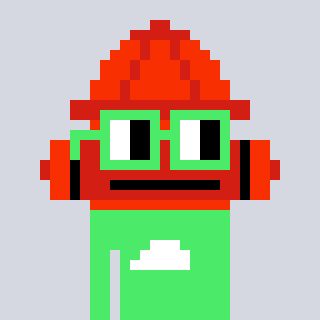
a pixel art character with square light green glasses, a fire hydrant-shaped head and a teal-colored body on a cool background